The trace is the raw vibration amplitude of a rotating bearing as a function of time. Diagnose the bearing from this image, choosing from: normal, inner_race, outer_race, ball.
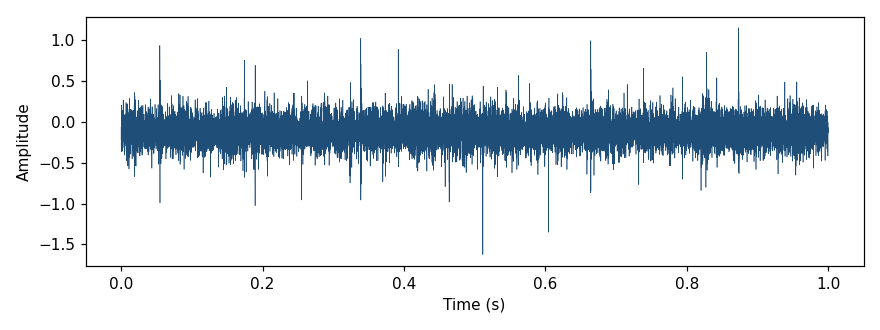
Answer: inner_race